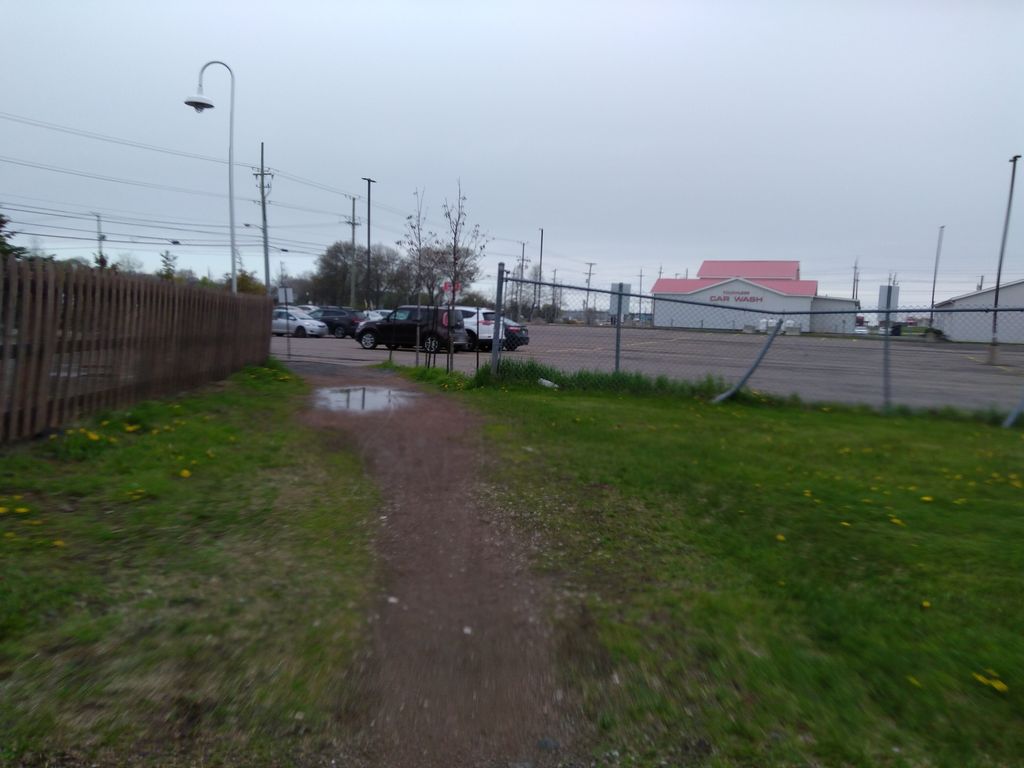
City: charlottetown